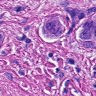
Metastatic tissue present: yes